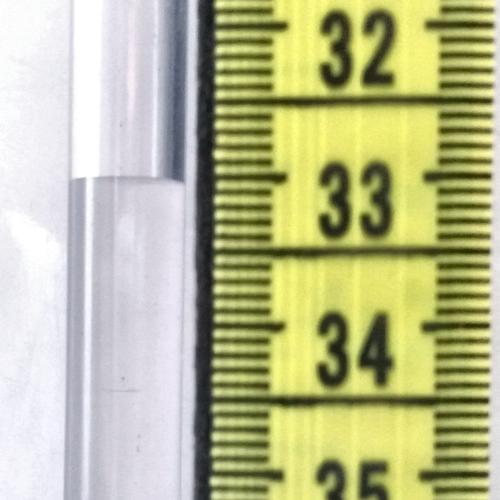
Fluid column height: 33.0 cm